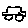
Label: car